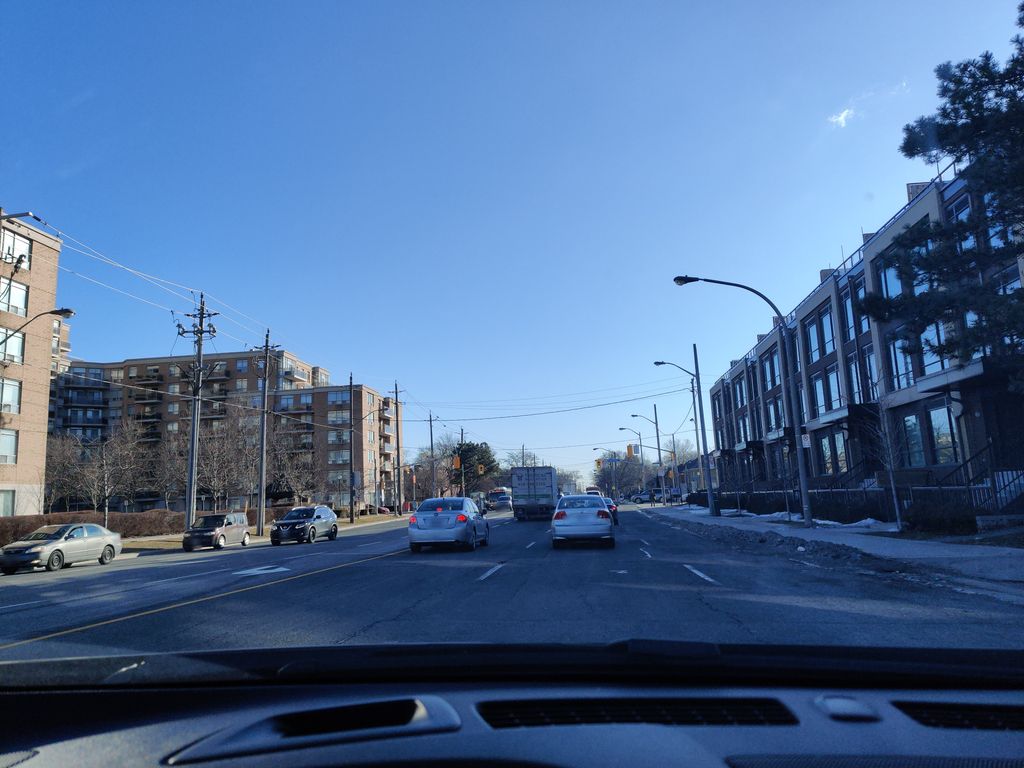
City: toronto